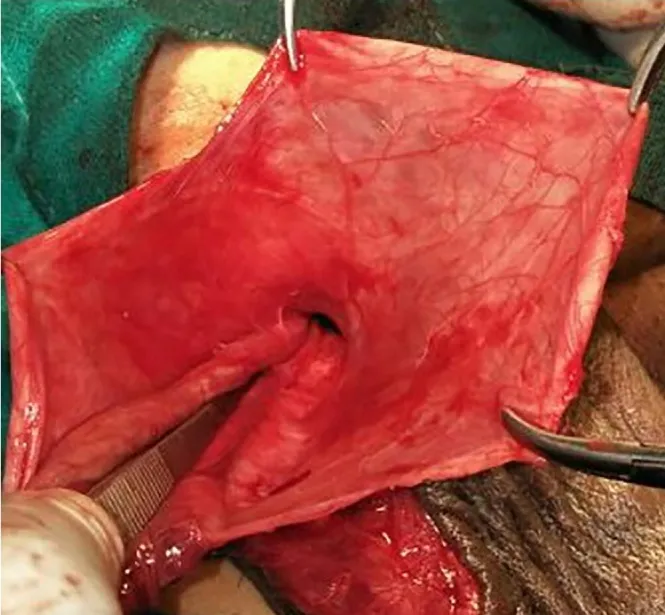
Showing testis,cord inside sac traversing inguinal canal.
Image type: medical_photograph (other_medical_photograph)